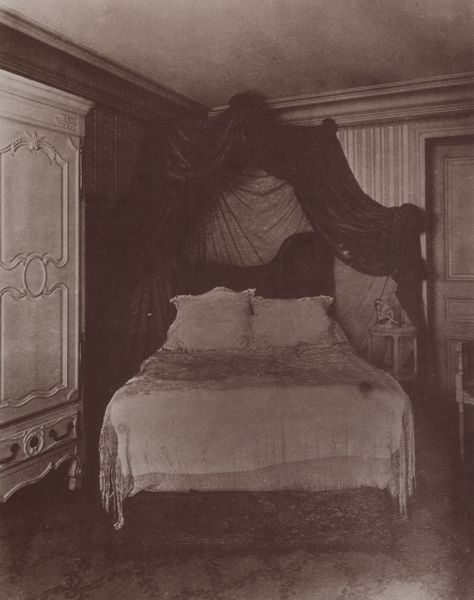
Titel: Interieurs, Schlafzimmer eines Kaufmanns
Künstler: Jean Eugène Auguste Atget
Standort: Paris
Institution: Bibliothèque Nationale, Cabinet des Estampes
Schlagwörter: wäsche, raum, schwarz, tisch, tür, weiss, zimmer, teppich, wand, vorhang, boden, sessel, decke, schrank, fußboden, füsse, kissen, tapete, bett, bettdecke, schlafzimmer, schubladen, baldachin, himmelbett, decken, doppelbett